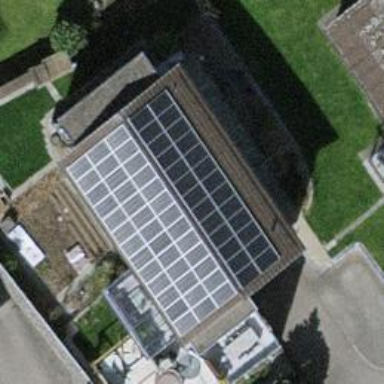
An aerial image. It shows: Solar power generator using photovoltaic panels.